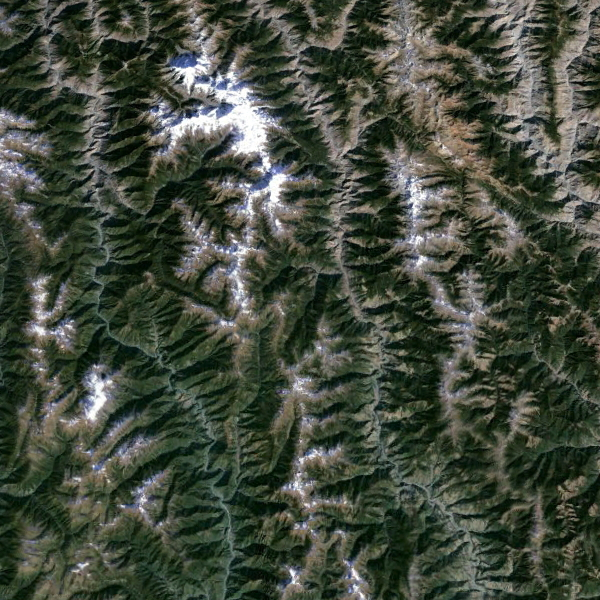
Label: Mountain